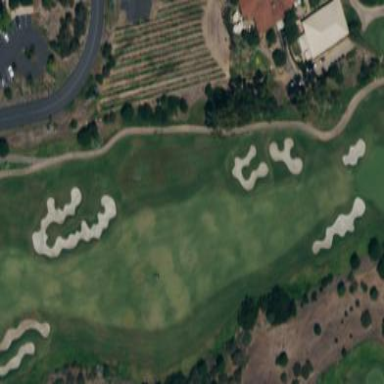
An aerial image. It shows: Golf fairway surrounded by grass.